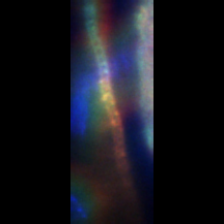
Taxon: Chaetoceros
Group: Diatoms